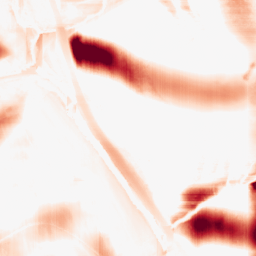
Category: morphological
Decomposition family: morphological_square
Decomposition parameters: operation: opening
size: 50
Upsampling method: edge_directed
Upsampling parameters: scale: 2
Upsampling scale: 2